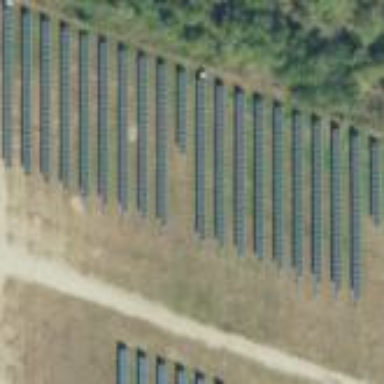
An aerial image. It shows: Solar power generator using photovoltaic panels.